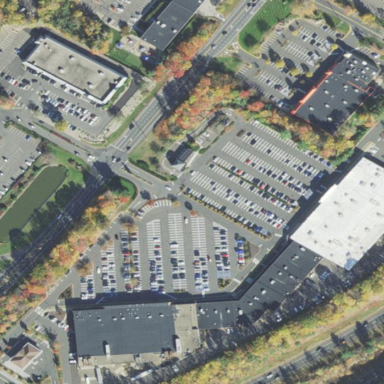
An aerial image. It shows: Retail area.